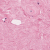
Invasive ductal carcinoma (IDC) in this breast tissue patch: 0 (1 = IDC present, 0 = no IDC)